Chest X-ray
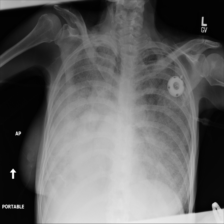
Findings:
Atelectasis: negative
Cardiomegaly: negative
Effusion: positive
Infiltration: negative
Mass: negative
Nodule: negative
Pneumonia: negative
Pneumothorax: negative
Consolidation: positive
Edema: negative
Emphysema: negative
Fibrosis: negative
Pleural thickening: negative
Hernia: negative